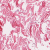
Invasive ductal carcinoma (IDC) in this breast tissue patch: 0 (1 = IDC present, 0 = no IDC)